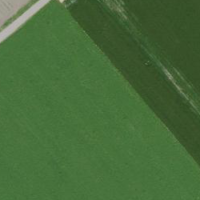
EUNIS habitat code: 52
Species observed at this site:
Numenius arquata
Certhia brachydactyla
Corvus corone
Emberiza citrinella
Dendrocopos major
Limosa limosa
Falco peregrinus
Buteo buteo
Gallinago gallinago
Sylvia atricapilla
Chroicocephalus ridibundus
Phylloscopus collybita
Larus michahellis
Alauda arvensis
Ardea alba
Tringa glareola
Tringa totanus
Phoenicurus ochruros
Pica pica
Falco tinnunculus
Picus viridis
Tringa nebularia
Tringa ochropus
Accipiter nisus
Grus grus
Riparia riparia
Cyanistes caeruleus
Anas platyrhynchos
Sturnus vulgaris
Calidris ferruginea
Troglodytes troglodytes
Lanius excubitor
Larus canus
Vanellus gregarius
Fringilla coelebs
Passer montanus
Columba palumbus
Calidris alpina
Turdus merula
Circus aeruginosus
Parus major
Hirundo rustica
Columba oenas
Arenaria interpres
Milvus migrans
Larus argentatus
Milvus milvus
Calidris pugnax
Phylloscopus trochilus
Motacilla alba